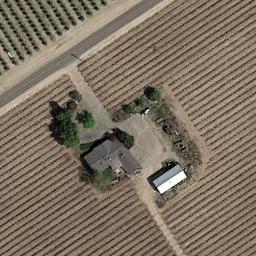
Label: sparse_residential